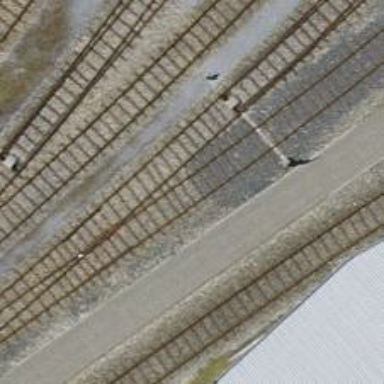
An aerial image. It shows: Railway yard with one track in service.